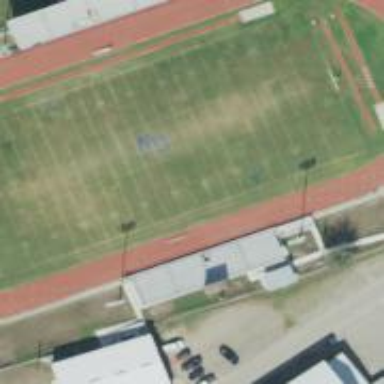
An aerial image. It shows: American football pitch for leisure and sport activities.